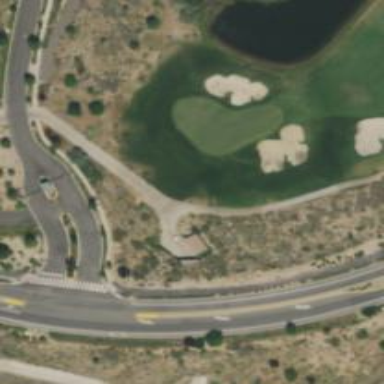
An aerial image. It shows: Service road designated as golf cart path.